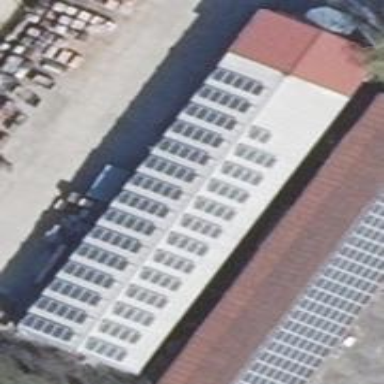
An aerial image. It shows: Commercial building.